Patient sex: F
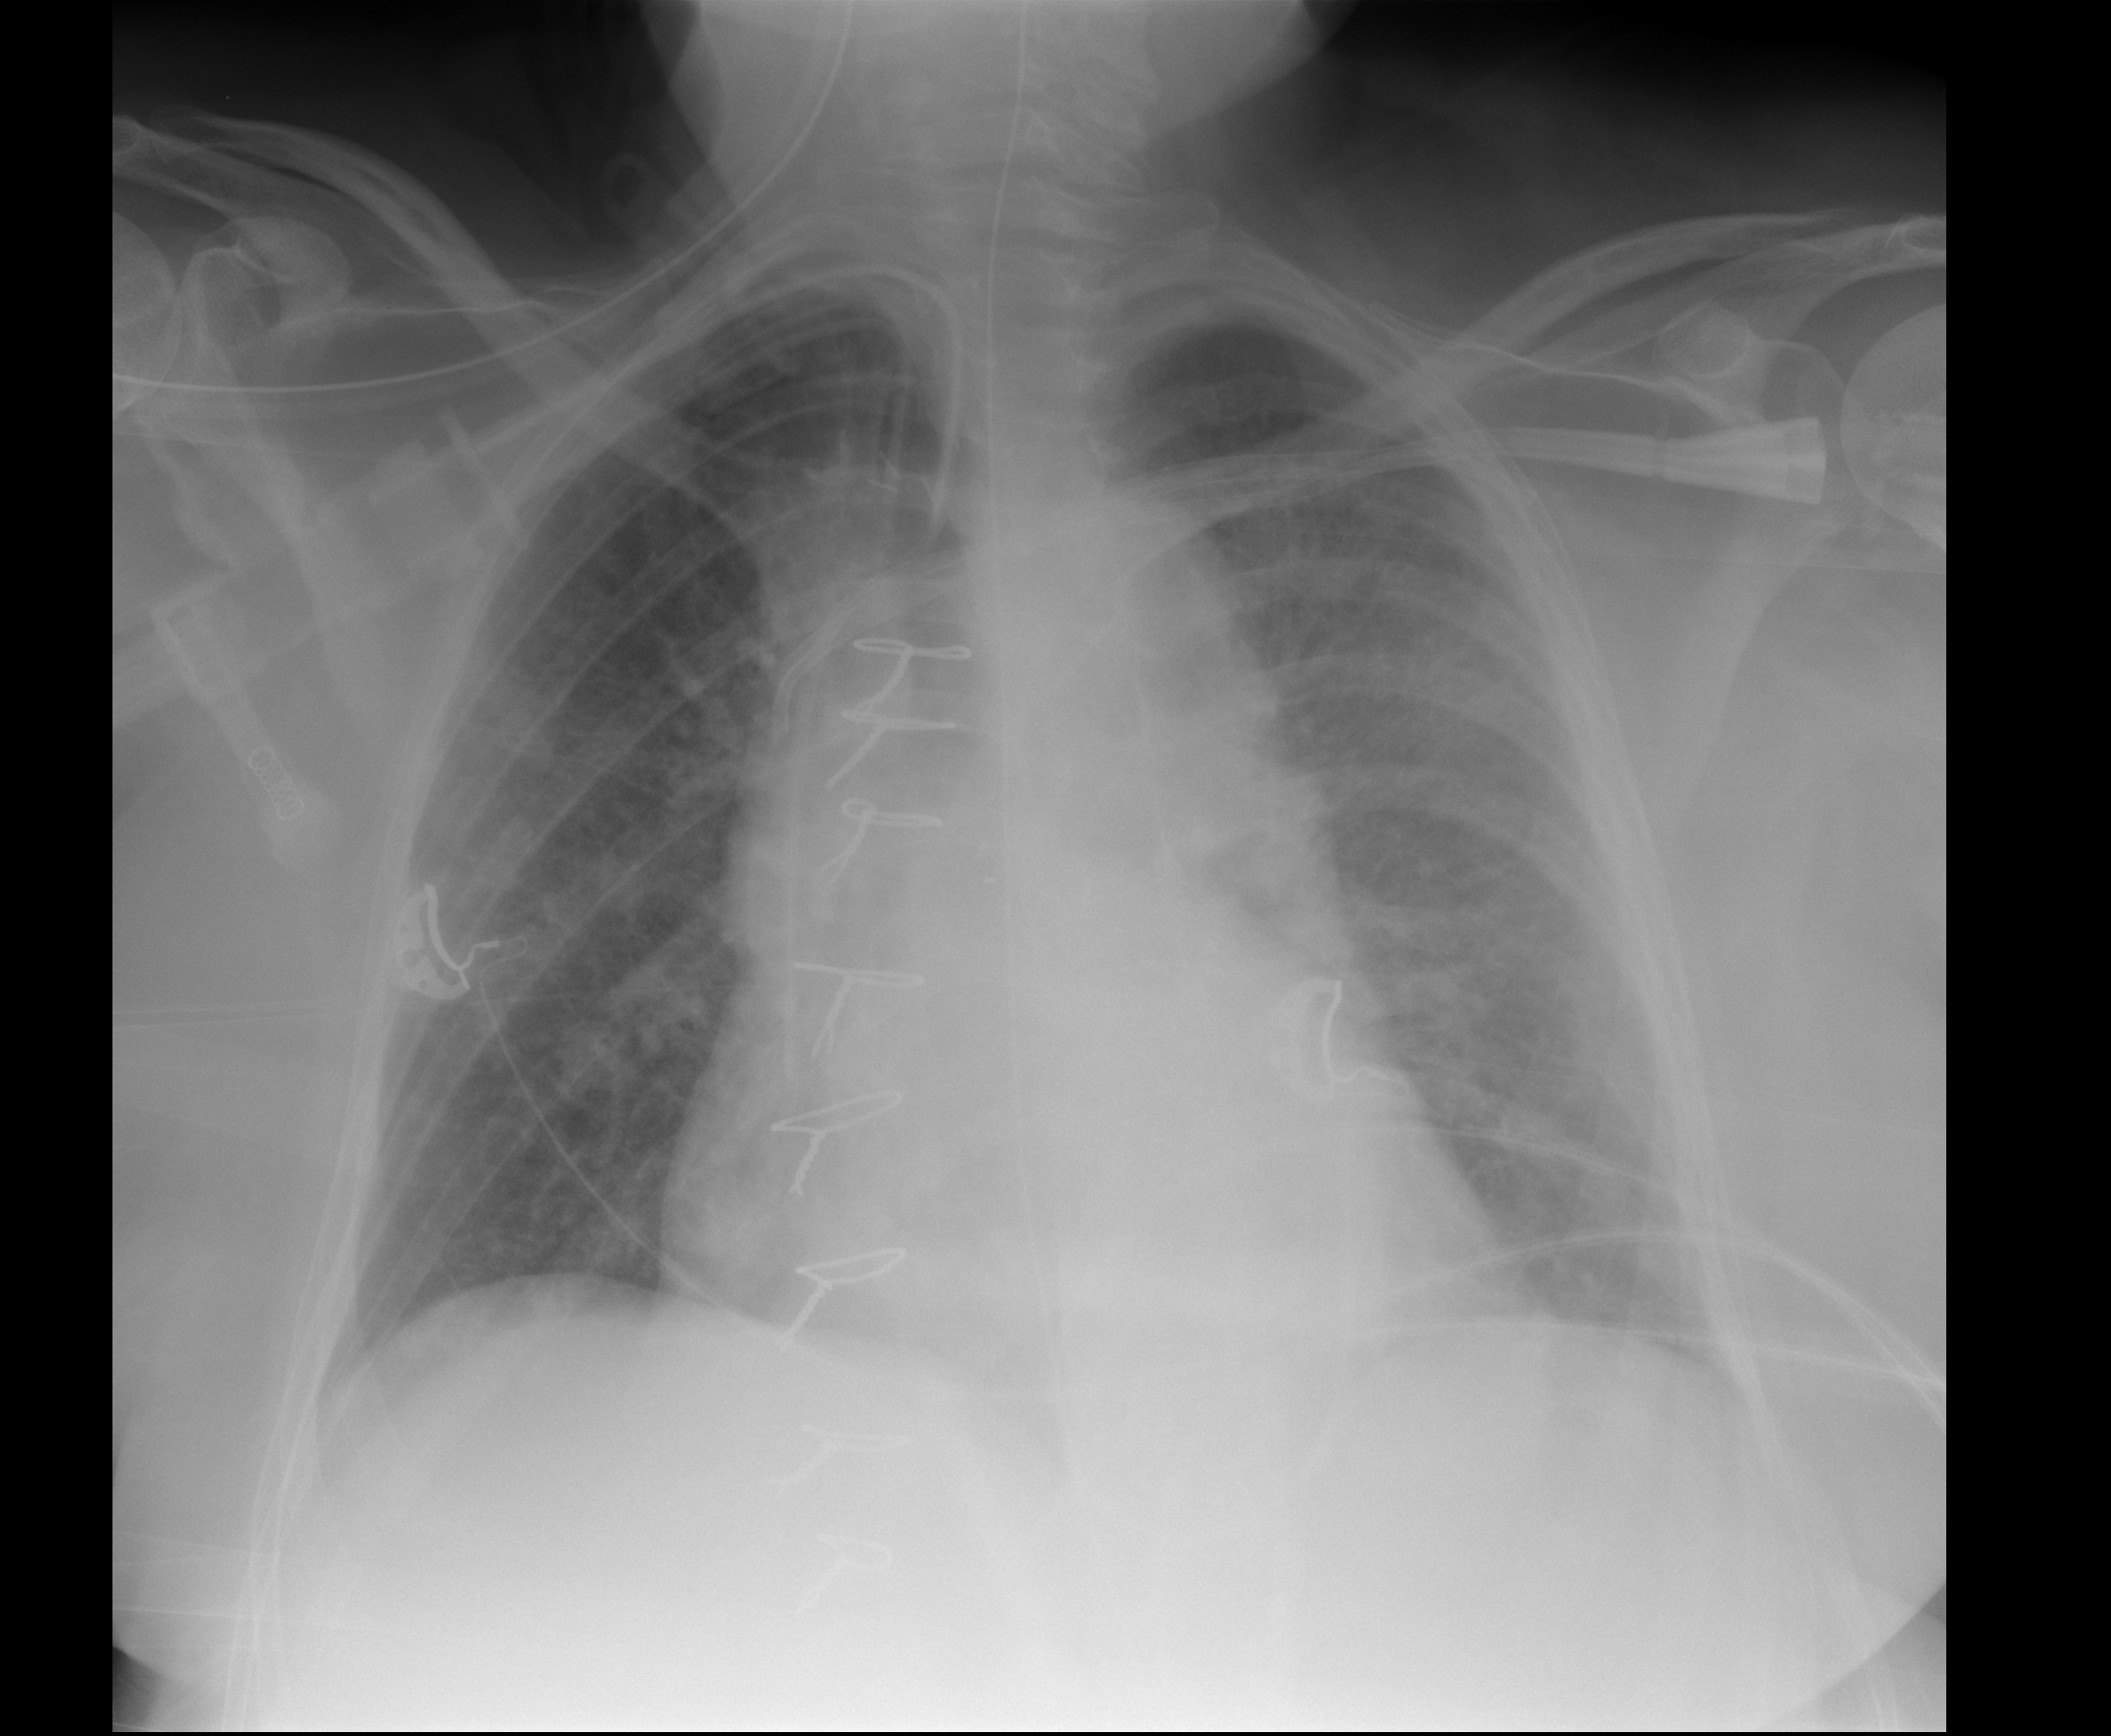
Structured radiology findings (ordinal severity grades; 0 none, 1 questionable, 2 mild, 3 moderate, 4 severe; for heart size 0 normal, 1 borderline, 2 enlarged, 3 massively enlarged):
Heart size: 2
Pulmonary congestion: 0
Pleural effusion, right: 1
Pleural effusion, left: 2
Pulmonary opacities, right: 2
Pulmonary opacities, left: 3
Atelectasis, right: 0
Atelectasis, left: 3